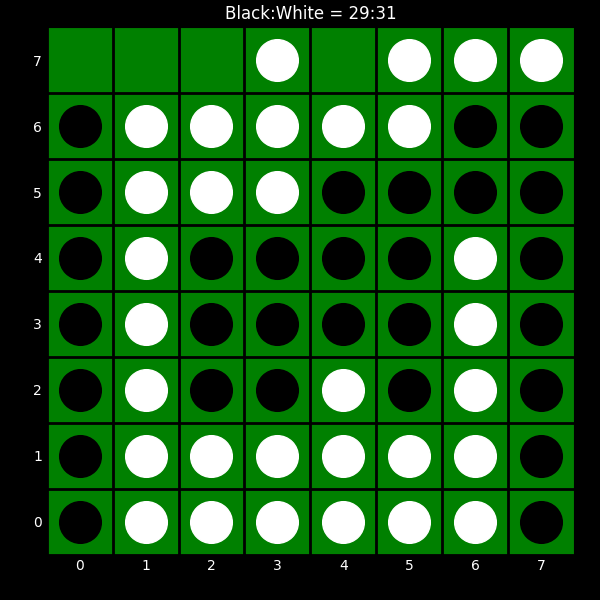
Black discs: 29
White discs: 31